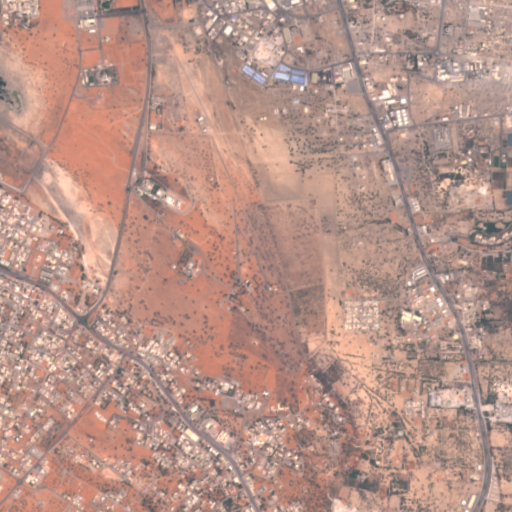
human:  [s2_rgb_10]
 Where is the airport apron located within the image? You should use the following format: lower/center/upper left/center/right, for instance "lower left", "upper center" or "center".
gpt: The airport apron is located in the upper center of the image.
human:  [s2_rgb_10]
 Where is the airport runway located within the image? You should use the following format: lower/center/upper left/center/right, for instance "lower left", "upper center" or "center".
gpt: The airport runway is located in the upper center of the image.
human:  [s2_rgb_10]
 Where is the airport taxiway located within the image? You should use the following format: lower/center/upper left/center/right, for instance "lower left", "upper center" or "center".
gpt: The airport taxiway is located in the upper center of the image.
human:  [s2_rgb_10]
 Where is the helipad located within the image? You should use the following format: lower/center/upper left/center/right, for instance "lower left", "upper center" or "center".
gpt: The helipad is located in the center left of the image.
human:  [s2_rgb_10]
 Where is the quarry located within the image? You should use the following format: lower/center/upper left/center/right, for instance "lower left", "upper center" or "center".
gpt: The quarry is located in the lower left of the image.
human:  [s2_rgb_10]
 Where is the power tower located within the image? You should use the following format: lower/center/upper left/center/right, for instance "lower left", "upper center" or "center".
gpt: There is no power tower in the image.